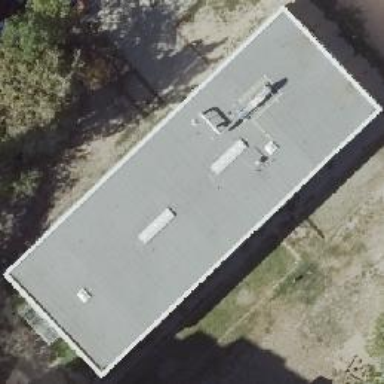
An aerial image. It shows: Flat-roofed school building.